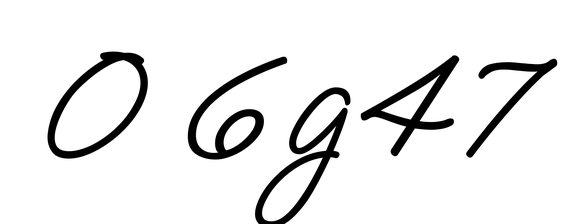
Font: MeowScript-Regular